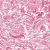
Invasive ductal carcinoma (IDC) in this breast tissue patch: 0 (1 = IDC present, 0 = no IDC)